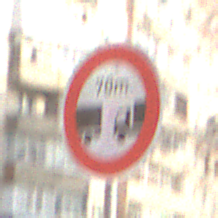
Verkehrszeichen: VerbotUnterschreitenMindestabstand
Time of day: MorningAfternoon
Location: Outdoor (Urban)
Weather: PartlyCloudy
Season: NotSpecified
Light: Natural